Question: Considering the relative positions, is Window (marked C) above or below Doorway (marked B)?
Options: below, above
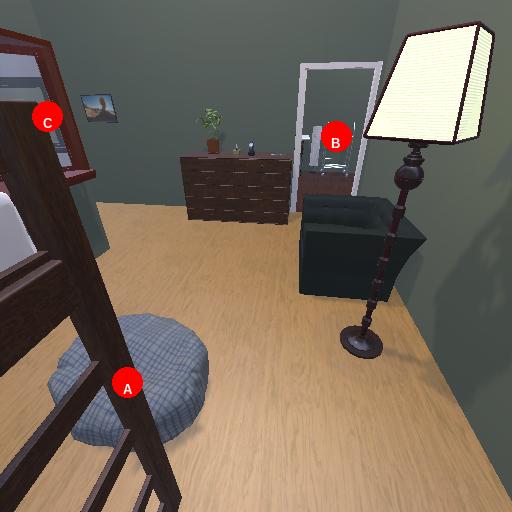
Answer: below